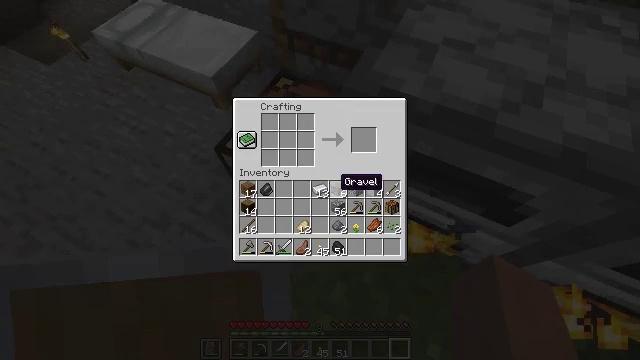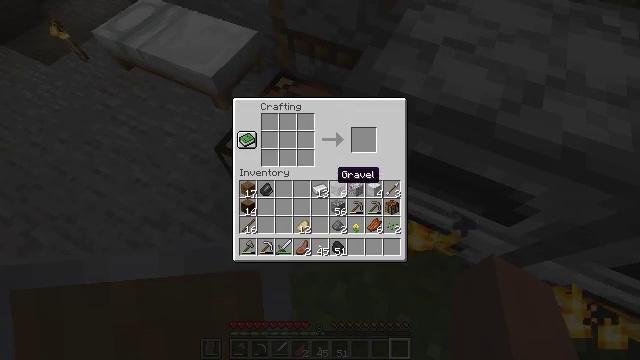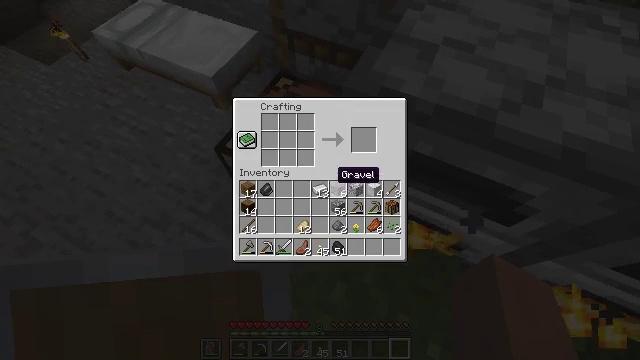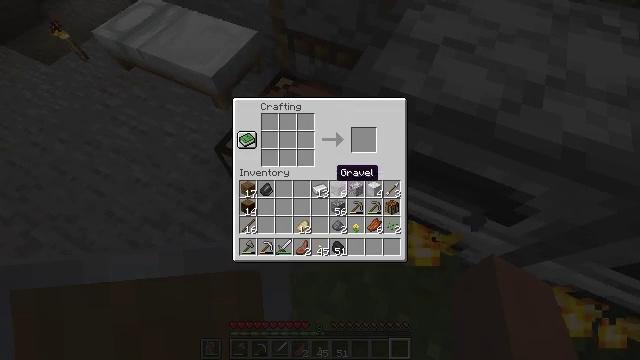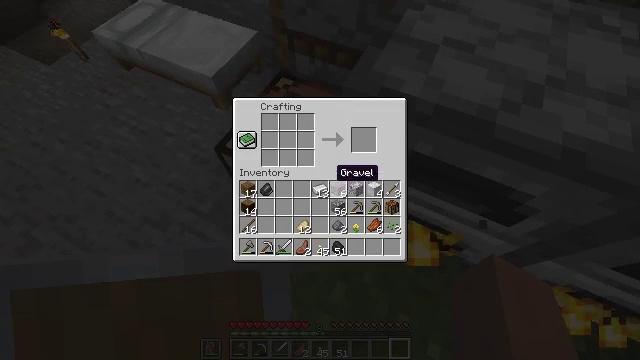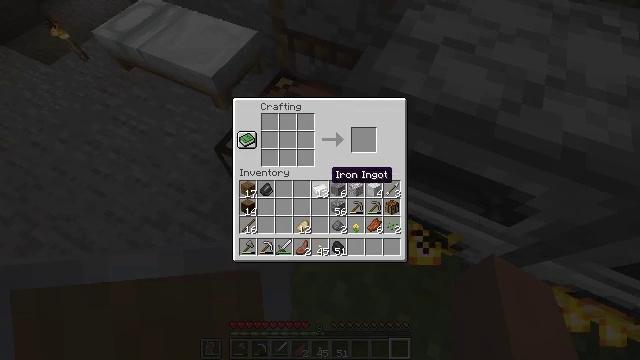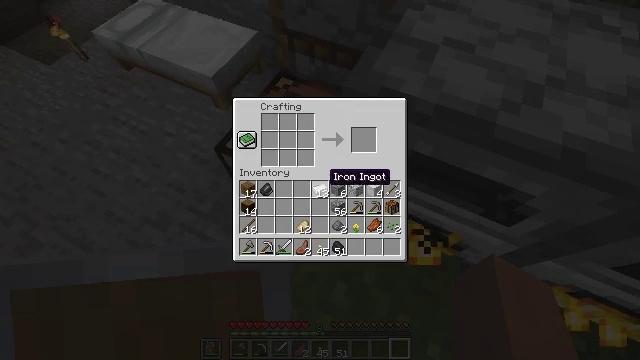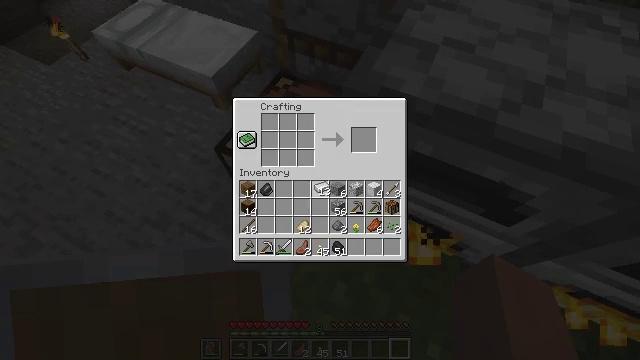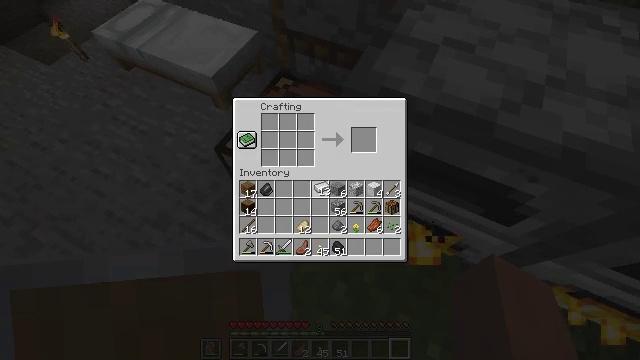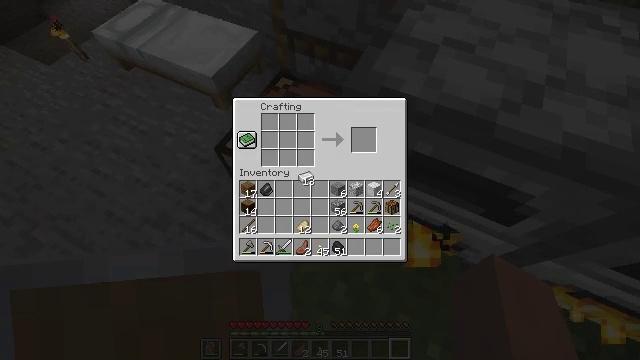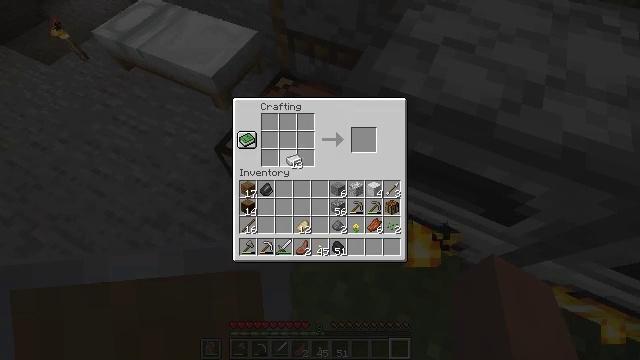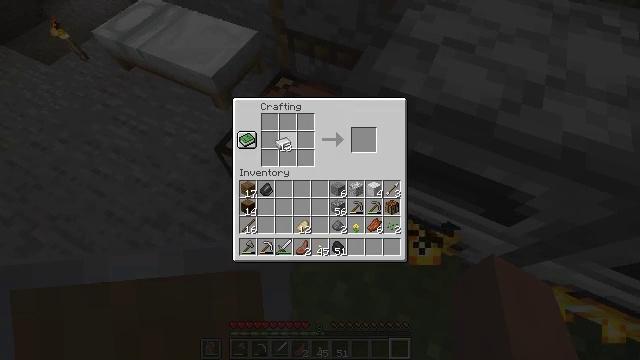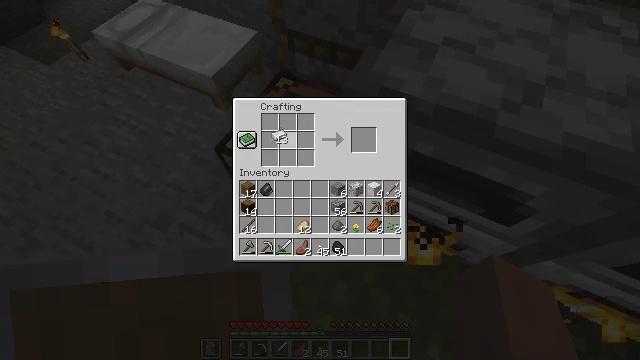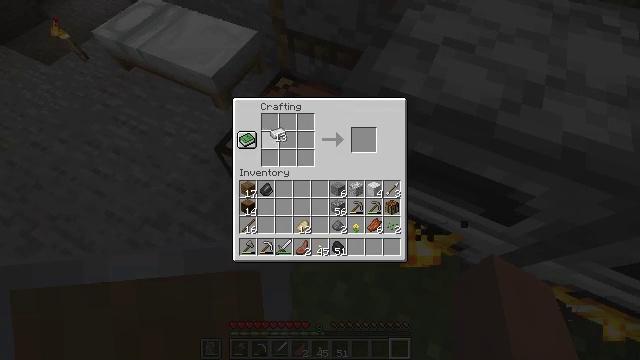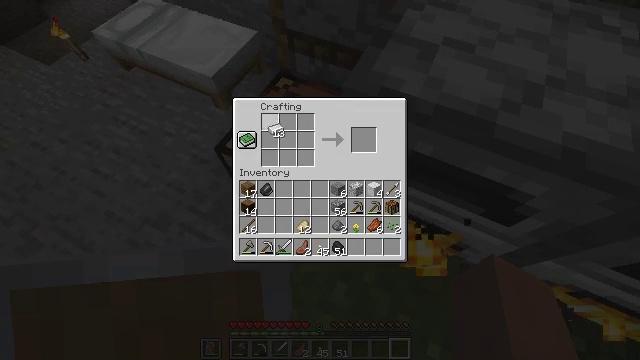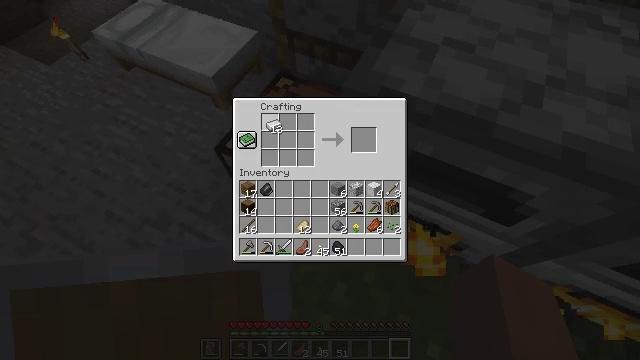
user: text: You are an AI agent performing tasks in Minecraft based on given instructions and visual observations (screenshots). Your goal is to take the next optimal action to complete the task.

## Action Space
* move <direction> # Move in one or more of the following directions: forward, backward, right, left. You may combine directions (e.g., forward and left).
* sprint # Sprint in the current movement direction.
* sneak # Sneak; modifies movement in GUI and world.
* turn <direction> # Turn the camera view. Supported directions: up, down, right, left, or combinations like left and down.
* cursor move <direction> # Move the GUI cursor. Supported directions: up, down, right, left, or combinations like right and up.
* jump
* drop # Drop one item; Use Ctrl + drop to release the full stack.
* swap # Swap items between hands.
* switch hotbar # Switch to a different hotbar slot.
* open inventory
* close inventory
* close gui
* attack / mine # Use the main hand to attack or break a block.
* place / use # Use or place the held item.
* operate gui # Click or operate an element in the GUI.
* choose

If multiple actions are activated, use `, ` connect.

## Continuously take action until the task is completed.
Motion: motion action
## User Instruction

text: Craft an iron chestplate.
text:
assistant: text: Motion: cursor move up
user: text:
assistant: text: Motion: no_op
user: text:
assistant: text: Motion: no_op
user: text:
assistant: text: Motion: no_op
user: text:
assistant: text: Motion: no_op
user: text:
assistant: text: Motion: no_op
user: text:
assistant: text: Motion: operate gui
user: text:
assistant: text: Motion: operate gui
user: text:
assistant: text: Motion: cursor move left and up, operate gui
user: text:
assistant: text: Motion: cursor move left and up
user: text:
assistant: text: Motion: cursor move left and up
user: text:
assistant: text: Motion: cursor move up
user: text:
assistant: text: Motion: no_op
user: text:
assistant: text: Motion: no_op
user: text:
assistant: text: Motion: no_op
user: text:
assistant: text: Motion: choose
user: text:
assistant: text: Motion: choose
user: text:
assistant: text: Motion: cursor move down, choose
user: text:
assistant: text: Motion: choose
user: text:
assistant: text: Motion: choose
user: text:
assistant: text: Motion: choose
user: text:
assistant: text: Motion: choose
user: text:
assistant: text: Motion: choose
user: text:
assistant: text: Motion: choose
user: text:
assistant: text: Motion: cursor move left and down, choose
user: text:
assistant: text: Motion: choose
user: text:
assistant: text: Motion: choose
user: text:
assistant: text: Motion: choose
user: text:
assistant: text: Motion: cursor move right and up, choose
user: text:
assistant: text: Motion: cursor move right, choose